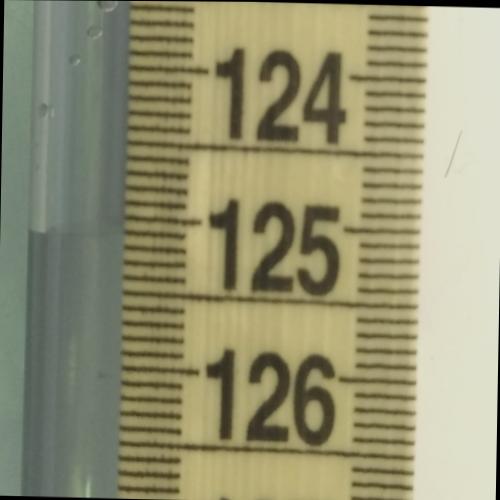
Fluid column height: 125.1 cm